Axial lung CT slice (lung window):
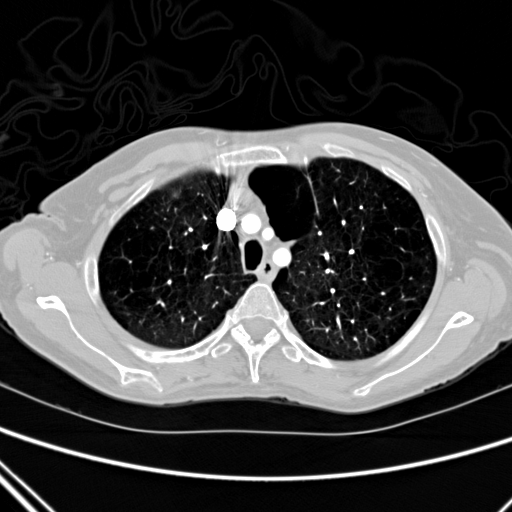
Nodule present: no